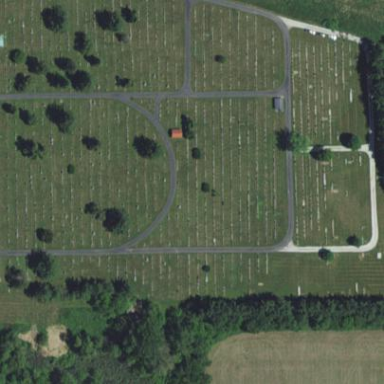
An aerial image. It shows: Cemetery.